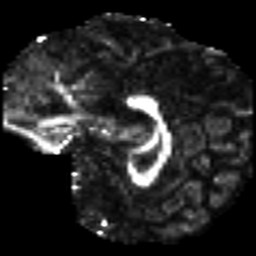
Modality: FA
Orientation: sagittal
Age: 23
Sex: female
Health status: ill
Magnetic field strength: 3 T
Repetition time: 8.4 s
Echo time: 0.0926 s